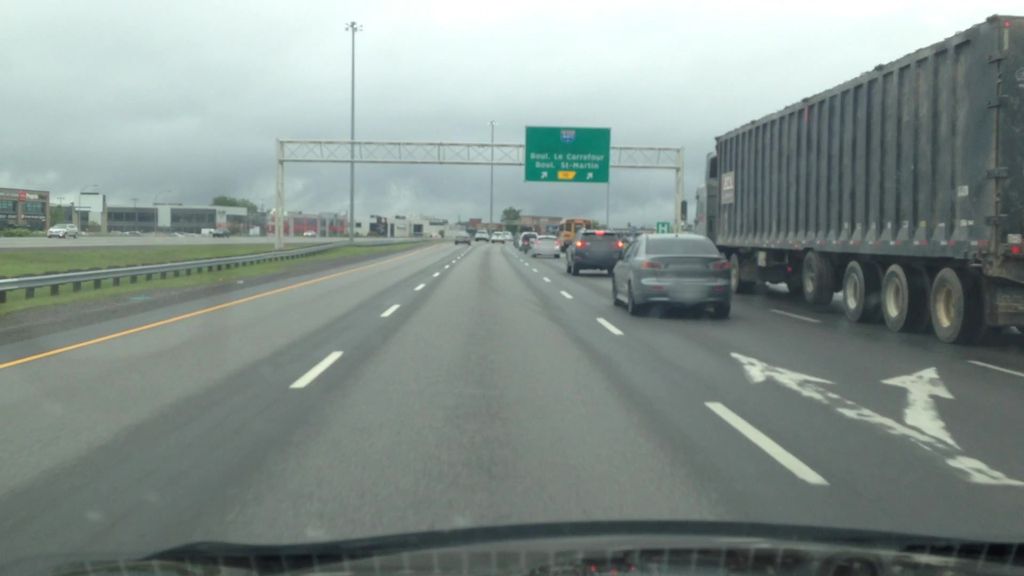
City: montreal